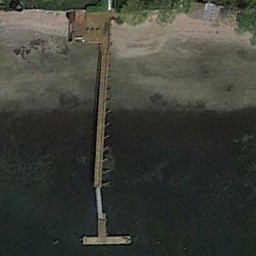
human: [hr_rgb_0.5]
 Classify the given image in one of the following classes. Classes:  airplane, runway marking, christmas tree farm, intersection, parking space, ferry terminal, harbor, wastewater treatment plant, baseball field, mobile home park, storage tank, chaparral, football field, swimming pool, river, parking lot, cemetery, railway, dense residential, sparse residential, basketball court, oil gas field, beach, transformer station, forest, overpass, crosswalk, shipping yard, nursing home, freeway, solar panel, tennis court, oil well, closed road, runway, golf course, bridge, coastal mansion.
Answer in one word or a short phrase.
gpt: ferry terminal